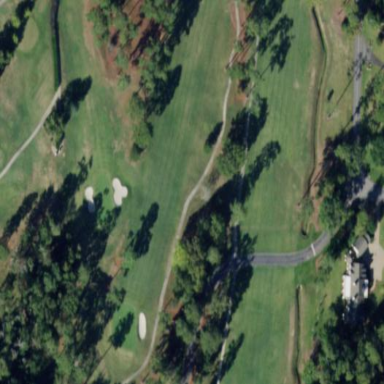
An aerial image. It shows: Golf fairway in the image.